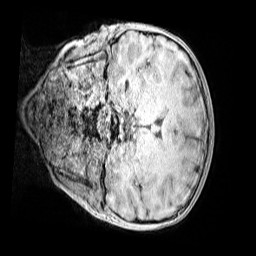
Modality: MP2RAGE
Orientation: coronal
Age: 11
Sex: male
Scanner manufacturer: siemens
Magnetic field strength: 3 T
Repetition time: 4 s
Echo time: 0.00299 s